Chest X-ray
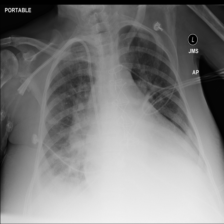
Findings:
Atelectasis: negative
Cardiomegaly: negative
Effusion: negative
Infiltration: positive
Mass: negative
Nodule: negative
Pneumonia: negative
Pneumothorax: negative
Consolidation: negative
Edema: negative
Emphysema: negative
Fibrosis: negative
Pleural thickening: negative
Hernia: negative